Question: As you will see in my JSFiddle link at the end of this post, I have a dropdown menu that filters items into categories. I have every item stored as objects in an array for each category. As of right now, everything is displayed in one column. I want to be able to count how many items that will be displayed for each category and then divide that by 3 in order to get how many will go in each column.
I'm thinking I'll need to use a for loop to count up to that number while putting the items in the first column, and when that loop finishes, I will have to do that for each column. The loops would be nested... the outer loop would say something like start a new row and the inner loop inserts the correct number of items... Does that make sense? I feel like it does, but the problem is that I have no idea how to do that. I'm a jQuery noob, let alone web programming.
Any help or advice would be greatly appreciated! Please and thank you!
My code:
HTML:
'''
<div class="btn-group">
<button id="division-select" class="btn btn-info dropdown-toggle" data-toggle="dropdown" data-hover="dropdown" data-target=".nav-collapse">Categories<span class="caret"></span></button>
<ul id="filterOptions" class="dropdown-menu">
<li id="get_cats"><a href="#" class="cats">Cats</a></li>
<li id="get_dogs"><a href="#" class="dogs">Dogs</a></li>
<li id="get_birds"><a href="#" class="birds">Birds</a></li>
<li id="get_all"><a href="#" class="everything">Everything</a></li>
</ul>
</div> <!-- .btn-group -->
<div class="row">
<div class="col-md-4 text-center">
<a id="cats"></a>
<a id="dogs"></a>
<a id="birds"></a>
<a id="everything"></a>
</div>
</div>
'''
JavaScript:
'''
var data={
"cats":[
{"breed":"bengal"},
{"breed":"savannah"},
{"breed":"ragdoll"},
{"breed":"munchkin"},
{"breed":"siamese"}
],
"dogs":[
{"breed":"german shepherd"},
{"breed":"jack russell terrier"}
],
"birds":[
{"breed":"parrot"}
],
"everything":[
{"breed":"bengal"},
{"breed":"savannah"},
{"breed":"ragdoll"},
{"breed":"munchkin"},
{"breed":"siamese"},
{"breed":"german shepherd"},
{"breed":"jack russell terrier"},
{"breed":"parrot"}
]
}
$( document ).ready(function() {
everything();
});
$(document).ready(function () {
$("#get_cats").click(
function () {
cats();
}
);
});
$(document).ready(function () {
$("#get_dogs").click(
function () {
dogs();
}
);
});
$(document).ready(function () {
$("#get_birds").click(
function () {
birds();
}
);
});
$(document).ready(function () {
$("#get_all").click(
function () {
everything();
}
);
});
function cats() {
document.getElementById("dogs").innerHTML="";
document.getElementById("birds").innerHTML="";
document.getElementById("everything").innerHTML="";
var output="<div class='text-center'>";
for (var i in data.cats) {
output += "<a class='thumbnail'><h3>"+ data.cats[i].breed +"</h3></a>";
}
output+="</div>";
document.getElementById("cats").innerHTML=output;
}
function dogs() {
document.getElementById("cats").innerHTML="";
document.getElementById("birds").innerHTML="";
document.getElementById("everything").innerHTML="";
var output="<div class='text-center'>";
for (var i in data.dogs) {
output += "<a class='thumbnail'><h3>"+ data.dogs[i].breed +"</h3></a>";
}
output+="</div>";
document.getElementById("dogs").innerHTML=output;
}
function birds() {
document.getElementById("dogs").innerHTML="";
document.getElementById("cats").innerHTML="";
document.getElementById("everything").innerHTML="";
var output="<div class='text-center'>";
for (var i in data.birds) {
output += "<a class='thumbnail'><h3>"+ data.birds[i].breed +"</h3></a>";
}
output+="</div>";
document.getElementById("birds").innerHTML=output;
}
function everything() {
document.getElementById("dogs").innerHTML="";
document.getElementById("birds").innerHTML="";
document.getElementById("cats").innerHTML="";
var output="<div class='text-center'>";
for (var i in data.everything) {
output += "<a class='thumbnail'><h3>"+ data.everything[i].breed +"</h3></a>";
}
output+="</div>";
document.getElementById("everything").innerHTML=output;
}
'''

<URL>
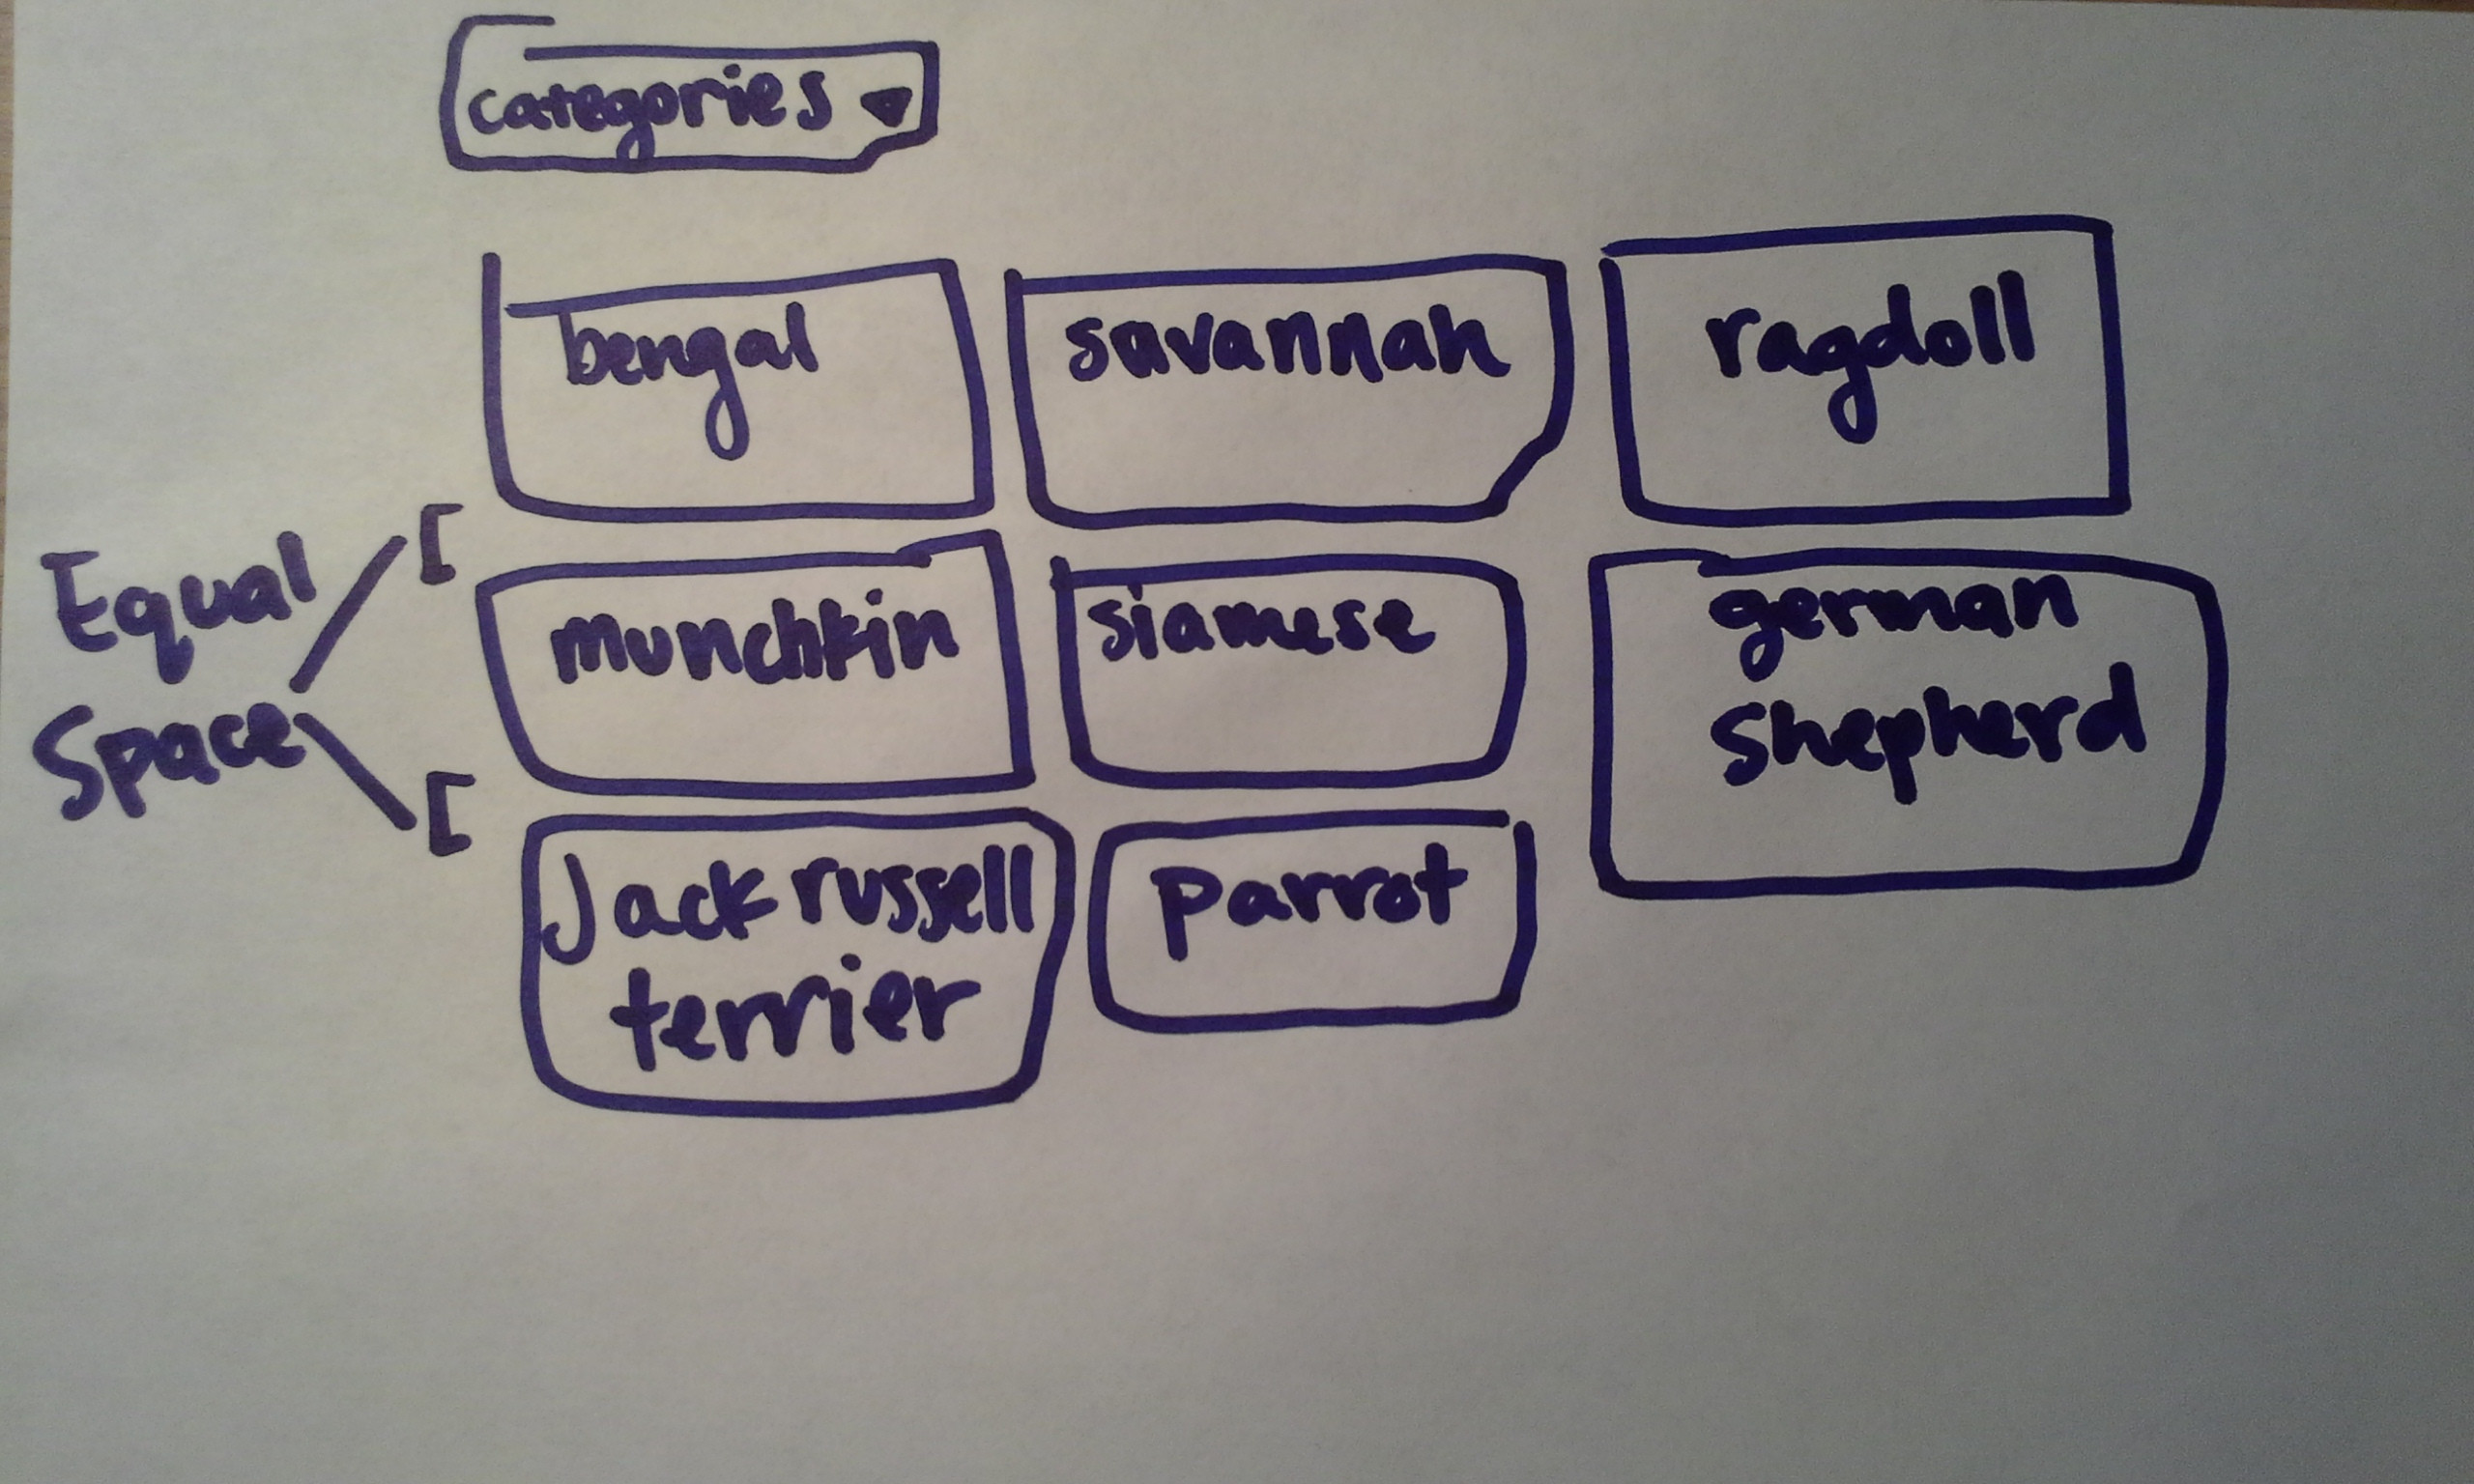
Answer: Do you want to show the sub categories in three columns instead of one column?
If yes , then you can simply do it by CSS , no need of java script.
'''
<a id="everything"><div class="text-center"><a class="thumbnail"><h3>bengal</h3></a><a class="thumbnail"><h3>savannah</h3></a><a class="thumbnail"><h3>ragdoll</h3></a><a class="thumbnail"><h3>munchkin</h3></a><a class="thumbnail"><h3>siamese</h3></a><a class="thumbnail"><h3>german shepherd</h3></a><a class="thumbnail"><h3>jack russell terrier</h3></a><a class="thumbnail"><h3>parrot</h3></a></div></a>
'''
Instead of using use UL > LI , provide 33% width to LI and float:left;
Hope this will solve your question.
You can also use , CSS on .thumnail class.
Note : Your fiddle link doesn't give any output.
'''
.thumbnail {
width:30%;
float:left;
margin:4px;
}
.thumbnail h3 {
min-height:80px;
}
'''
use this link : <URL>